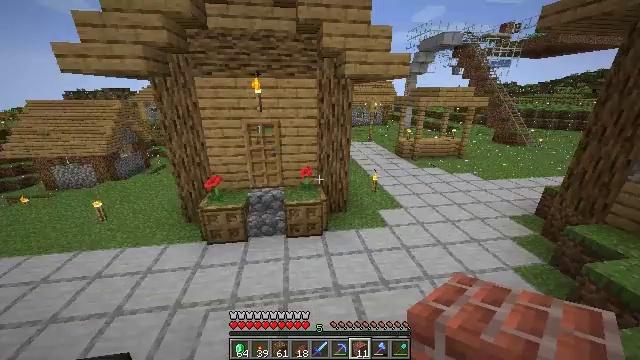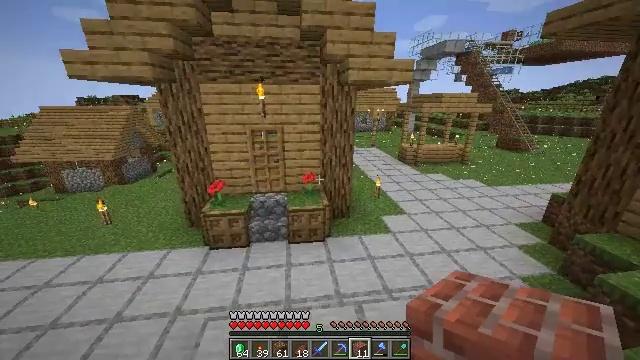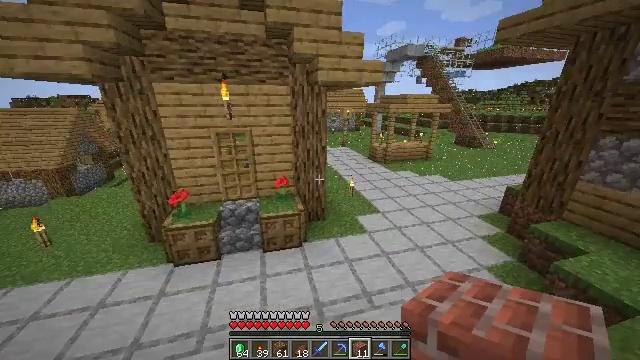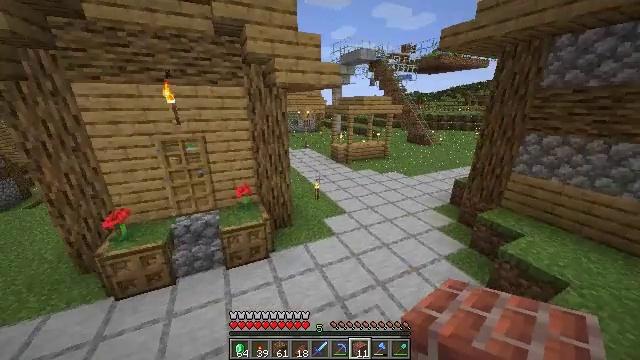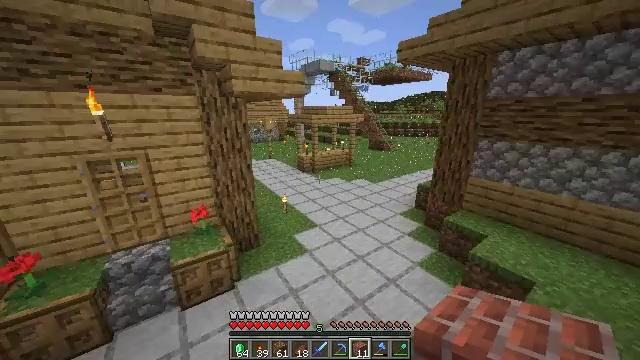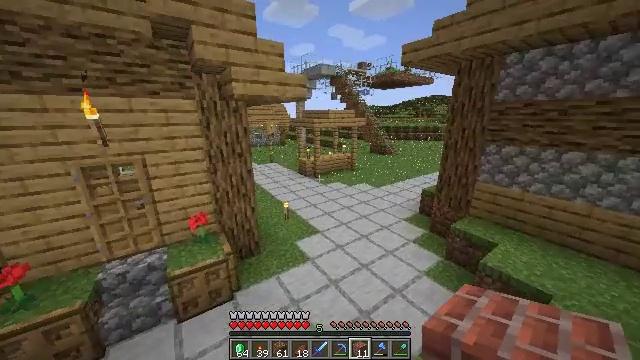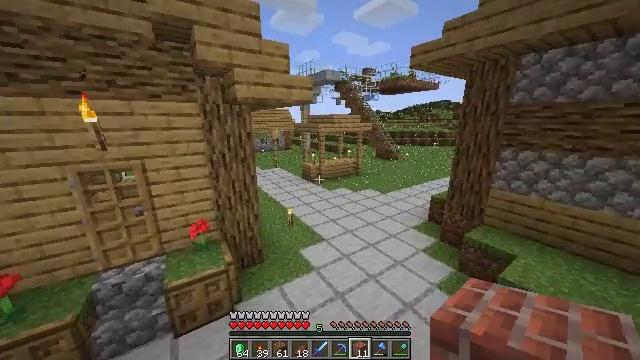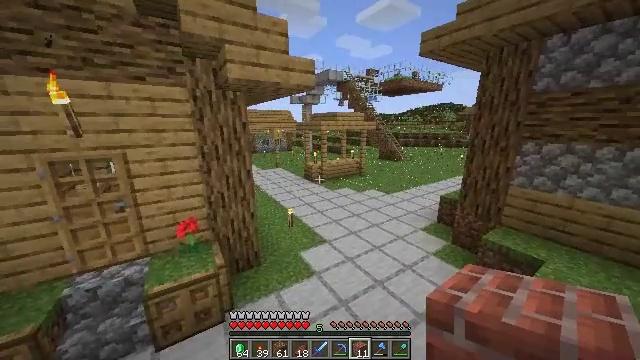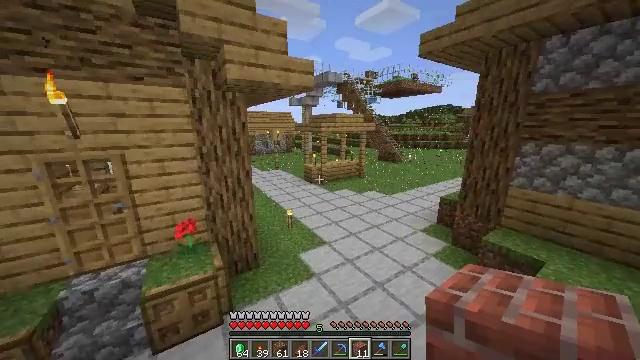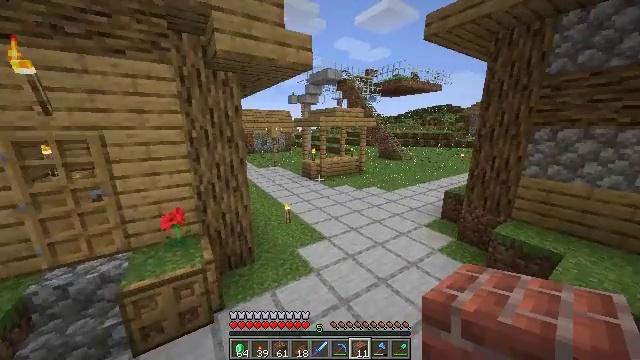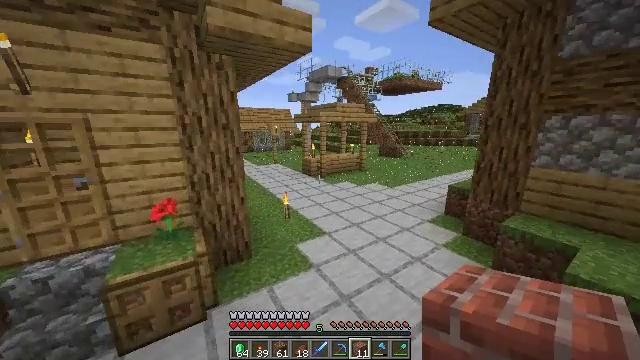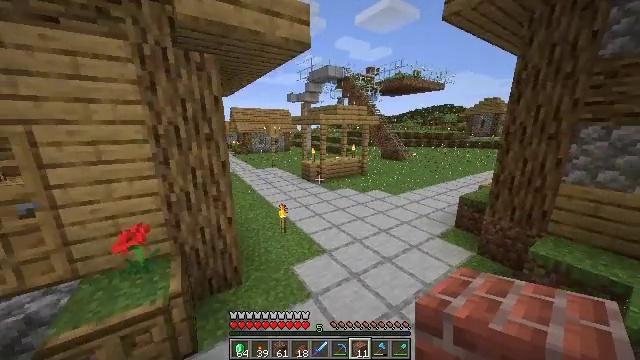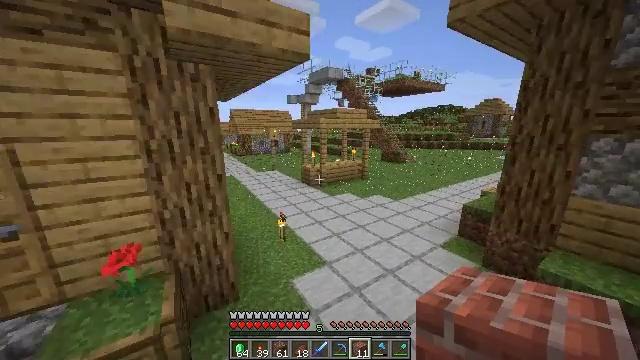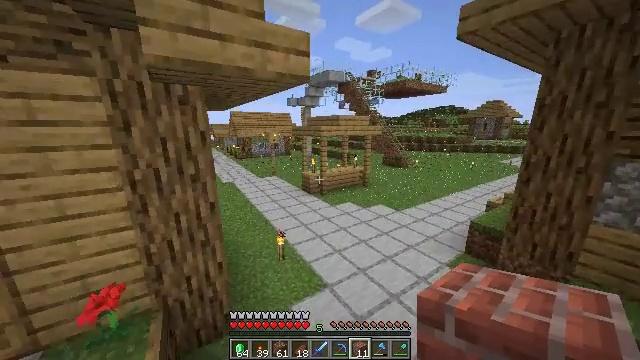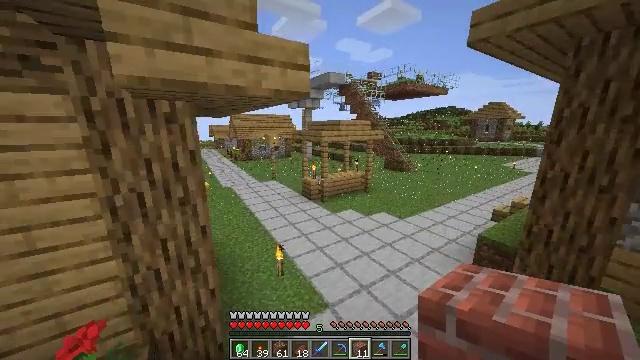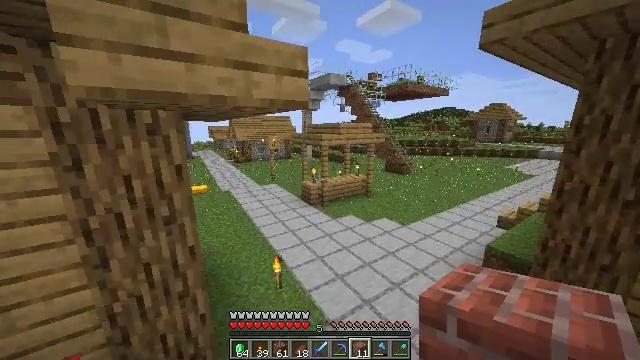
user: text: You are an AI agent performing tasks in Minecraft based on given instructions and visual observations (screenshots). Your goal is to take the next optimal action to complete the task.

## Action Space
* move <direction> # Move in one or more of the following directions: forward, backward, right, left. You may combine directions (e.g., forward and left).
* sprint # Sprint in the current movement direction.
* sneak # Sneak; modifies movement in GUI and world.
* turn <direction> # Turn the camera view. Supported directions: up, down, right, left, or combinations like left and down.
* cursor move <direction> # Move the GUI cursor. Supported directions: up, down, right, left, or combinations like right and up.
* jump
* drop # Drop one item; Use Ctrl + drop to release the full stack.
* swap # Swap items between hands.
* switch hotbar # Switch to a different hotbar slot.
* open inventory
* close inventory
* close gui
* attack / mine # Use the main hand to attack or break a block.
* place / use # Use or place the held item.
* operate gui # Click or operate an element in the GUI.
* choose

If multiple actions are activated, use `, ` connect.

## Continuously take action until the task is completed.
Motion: motion action
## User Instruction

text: Use bricks to craft a brick slab on the crafting table.
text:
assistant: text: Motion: move forward, sprint, turn up
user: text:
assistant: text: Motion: move forward, turn right
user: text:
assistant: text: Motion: move forward, sprint, turn right
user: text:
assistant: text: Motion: move forward, sprint, turn right and up
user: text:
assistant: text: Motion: move forward, sprint
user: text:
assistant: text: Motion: move forward, turn left and up
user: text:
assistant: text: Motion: move forward
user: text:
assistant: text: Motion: move forward
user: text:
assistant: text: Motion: move forward
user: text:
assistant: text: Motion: move forward
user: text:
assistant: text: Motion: move forward, jump
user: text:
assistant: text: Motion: move forward, jump
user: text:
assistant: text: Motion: move forward, jump
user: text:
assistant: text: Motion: move forward, jump
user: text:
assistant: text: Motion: move forward, jump
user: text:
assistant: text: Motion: move forward, jump
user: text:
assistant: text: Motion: move forward, jump
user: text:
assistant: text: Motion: move forward, jump
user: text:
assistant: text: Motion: move forward, jump
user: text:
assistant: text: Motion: move forward, turn left, jump
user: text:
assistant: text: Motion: move forward, turn left, jump
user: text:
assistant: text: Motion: move forward, turn left, jump
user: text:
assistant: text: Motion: move forward, sprint, turn left, jump
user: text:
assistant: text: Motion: move forward, sprint, jump
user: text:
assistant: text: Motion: move forward, sprint, jump
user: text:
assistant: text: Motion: move forward, sprint, jump
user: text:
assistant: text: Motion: move forward, sprint, turn right, jump
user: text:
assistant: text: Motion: move forward, jump
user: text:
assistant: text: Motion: move forward, jump
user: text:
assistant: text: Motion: move forward, jump